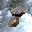
Label: 8